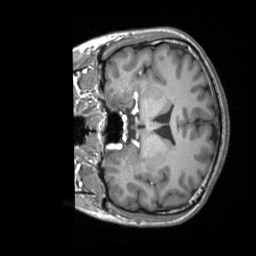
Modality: T1w
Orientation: coronal
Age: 26
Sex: male